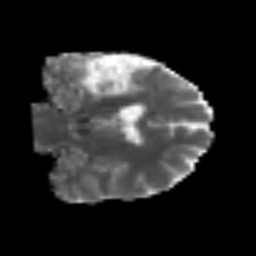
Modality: MD
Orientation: coronal
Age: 49
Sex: male
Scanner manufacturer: siemens
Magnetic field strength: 3 T
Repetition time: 6.1 s
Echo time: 0.101 s